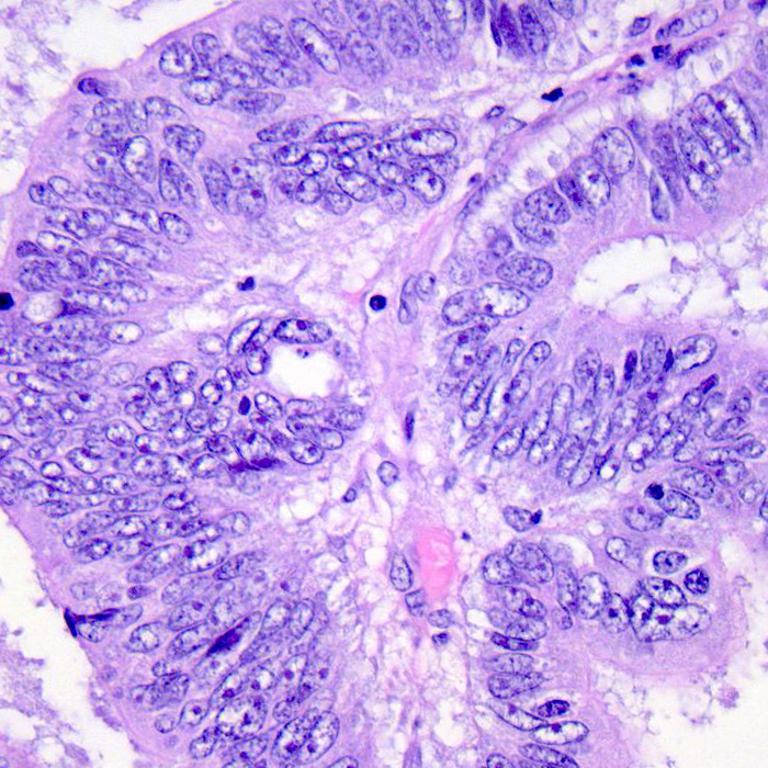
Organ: colon
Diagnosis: adenocarcinomas